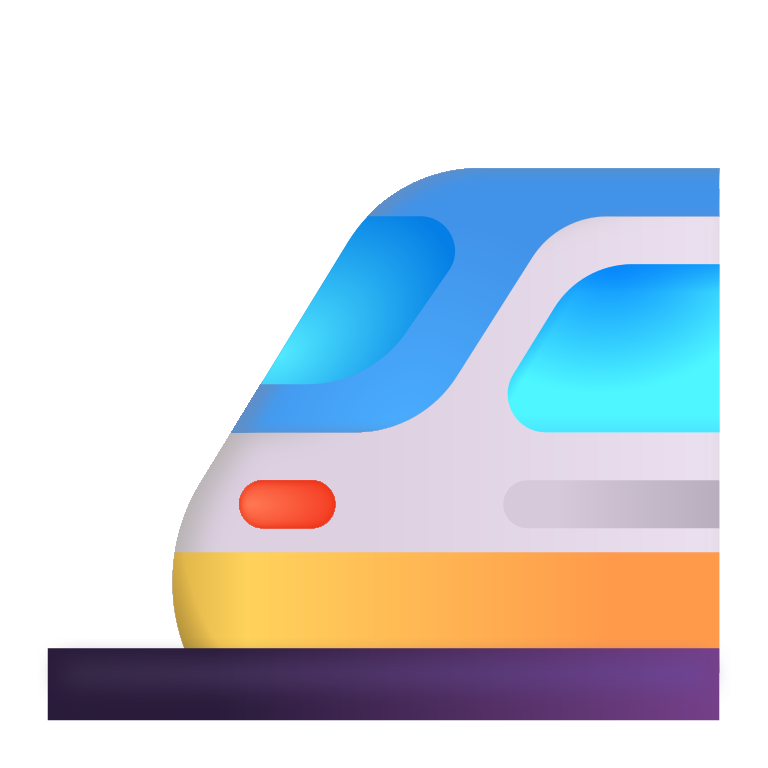
light rail color